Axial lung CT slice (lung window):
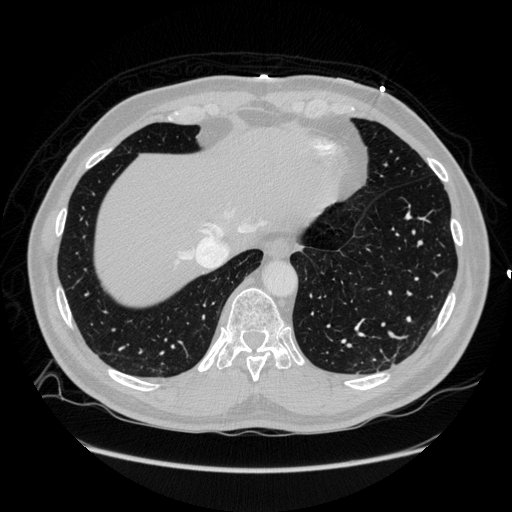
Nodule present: no